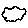
Label: cloud